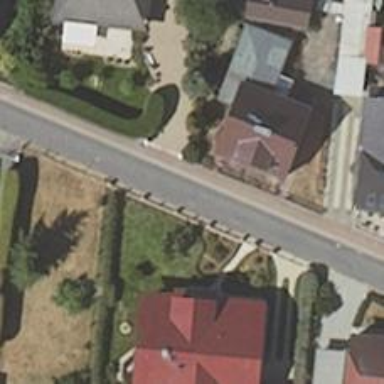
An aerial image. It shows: Living street with asphalt surface. There is sidewalk on the left side.